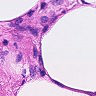
Metastatic tissue present: no